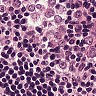
Metastatic tissue present: yes